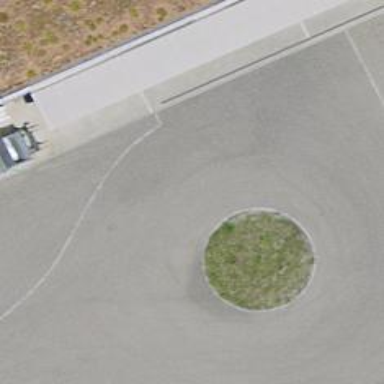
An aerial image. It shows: Residential road with roundabout.